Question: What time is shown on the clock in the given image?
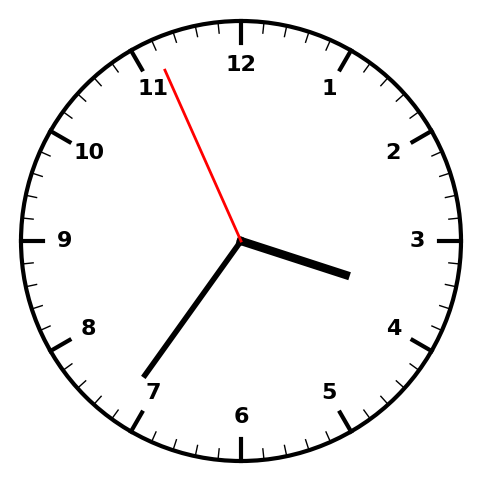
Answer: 03:35:56